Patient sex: M
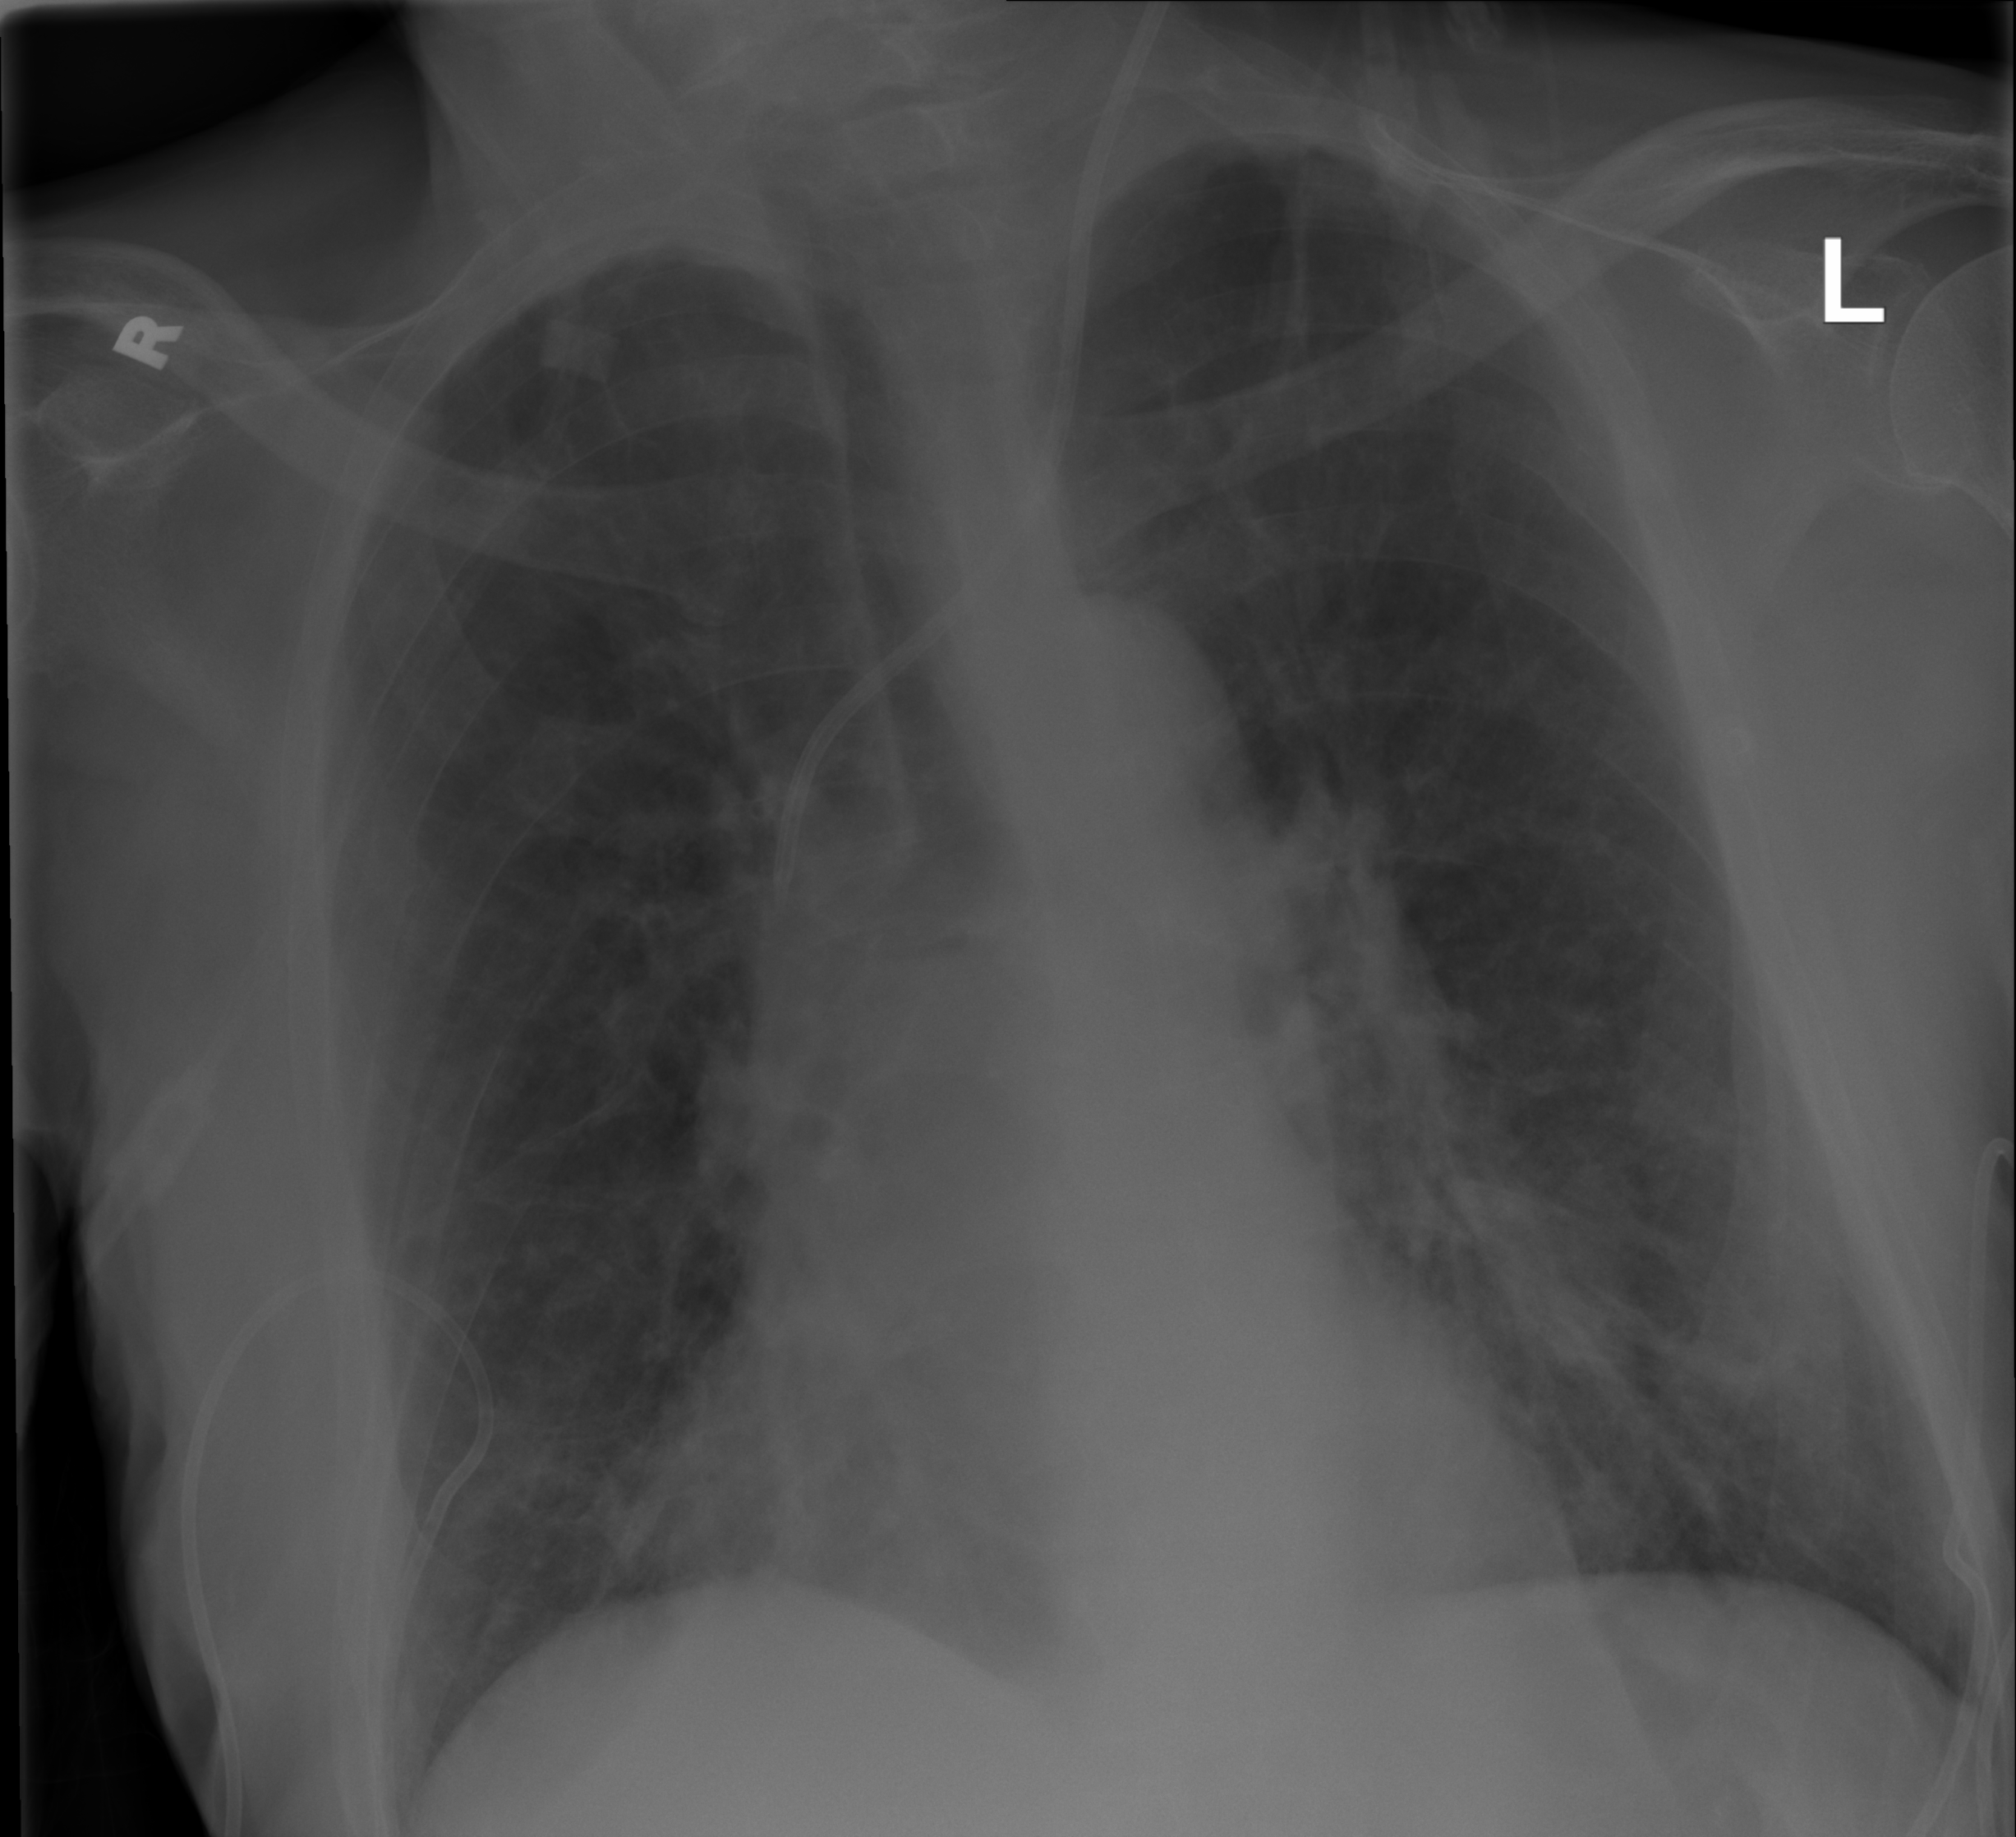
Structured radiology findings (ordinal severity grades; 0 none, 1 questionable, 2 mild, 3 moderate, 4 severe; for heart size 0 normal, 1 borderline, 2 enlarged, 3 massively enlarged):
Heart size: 1
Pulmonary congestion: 0
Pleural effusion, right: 0
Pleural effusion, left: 0
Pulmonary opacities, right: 0
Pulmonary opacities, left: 0
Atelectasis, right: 2
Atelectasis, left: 2